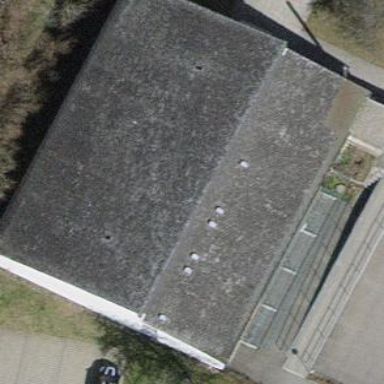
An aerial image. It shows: School building.